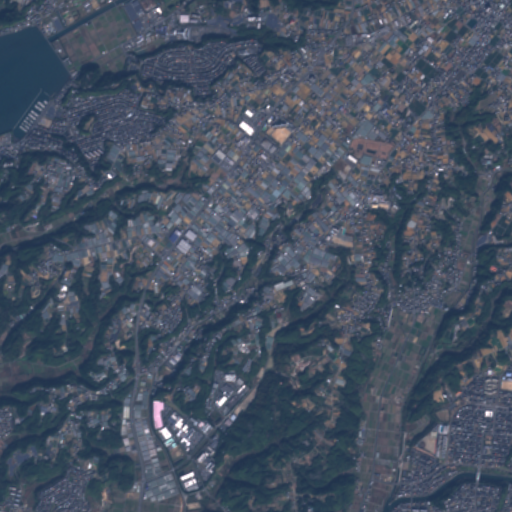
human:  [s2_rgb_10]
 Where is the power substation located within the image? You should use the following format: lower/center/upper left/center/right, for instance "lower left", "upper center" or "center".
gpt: The power substation is located in the upper center of the image.
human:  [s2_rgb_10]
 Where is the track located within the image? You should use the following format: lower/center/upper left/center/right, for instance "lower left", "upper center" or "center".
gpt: The track is located in the lower right of the image.
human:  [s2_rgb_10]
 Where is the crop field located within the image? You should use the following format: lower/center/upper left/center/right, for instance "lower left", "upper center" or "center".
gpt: There is no crop field in the image.